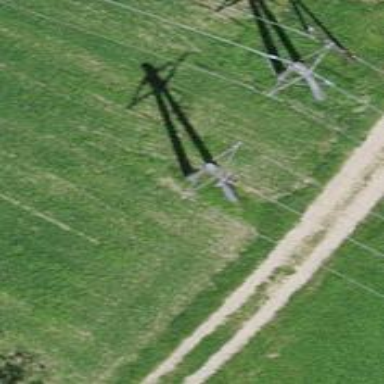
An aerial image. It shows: Three cables of power line.